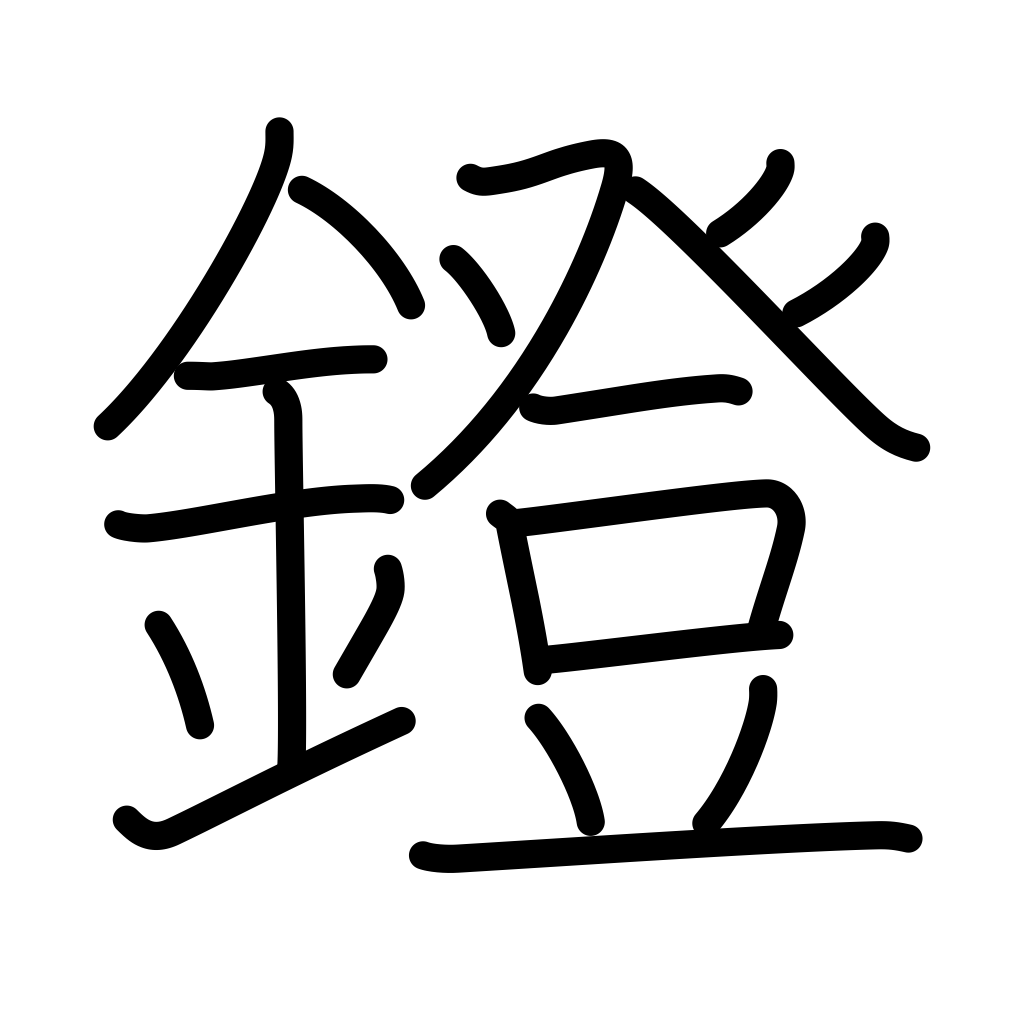
Meaning: stirrup